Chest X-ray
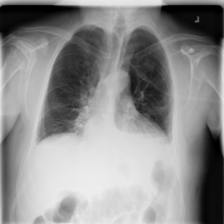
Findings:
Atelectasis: negative
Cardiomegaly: negative
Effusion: positive
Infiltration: positive
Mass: negative
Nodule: negative
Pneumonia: negative
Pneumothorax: negative
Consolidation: negative
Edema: negative
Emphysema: negative
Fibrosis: negative
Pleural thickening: negative
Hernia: negative